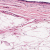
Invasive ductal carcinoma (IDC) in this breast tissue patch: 0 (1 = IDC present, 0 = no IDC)